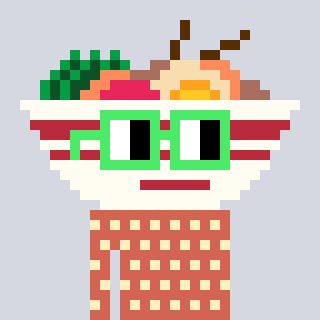
a pixel art character with square light green glasses, a noodles-shaped head and a peachy-colored body on a cool background